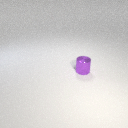
small purple metal cylinder